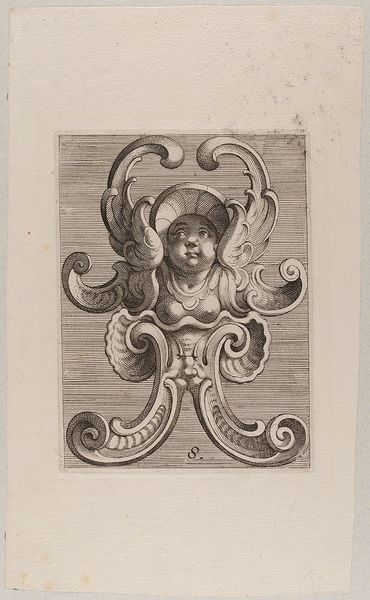
Titel: Blatt 8 aus der Folge 'Newes Schild Büchlein'
Künstler: Lucas Kilian
Standort: Hamburg
Institution: Museum für Kunst und Gewerbe Hamburg
Schlagwörter: kopf, gesicht, papier, grafik, graphik, ornamente, fotografie, photographie, druckgraphik, druckgrafik, stich, putten, kupferstich, amoretten, wasserzeichen, knorpelwerk, reproduktionen, druckerzeugnisse, ornamentstich, vorlageblätter